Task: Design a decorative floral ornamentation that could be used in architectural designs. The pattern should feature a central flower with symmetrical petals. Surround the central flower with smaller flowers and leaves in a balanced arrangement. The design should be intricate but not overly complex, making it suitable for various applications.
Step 1310:
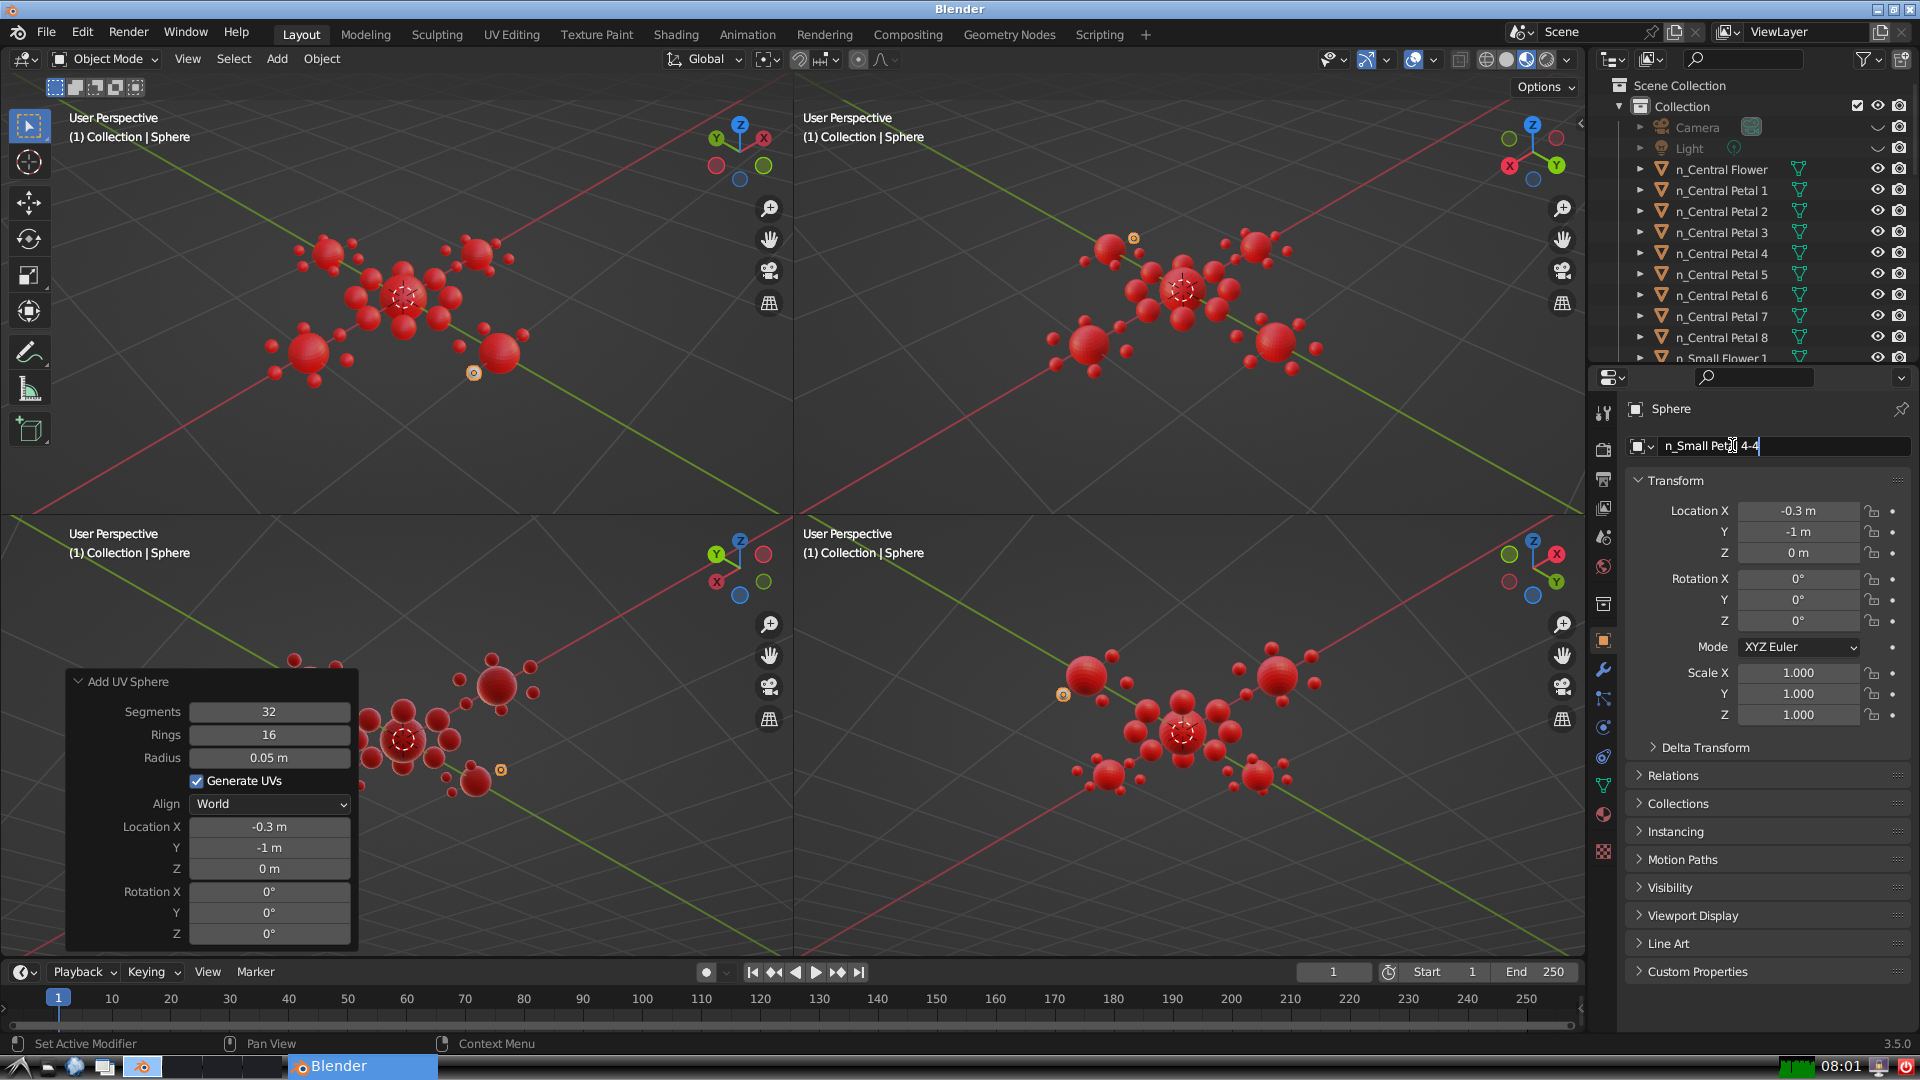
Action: {"key_press": ['Return']}